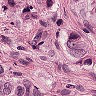
Metastatic tissue present: yes